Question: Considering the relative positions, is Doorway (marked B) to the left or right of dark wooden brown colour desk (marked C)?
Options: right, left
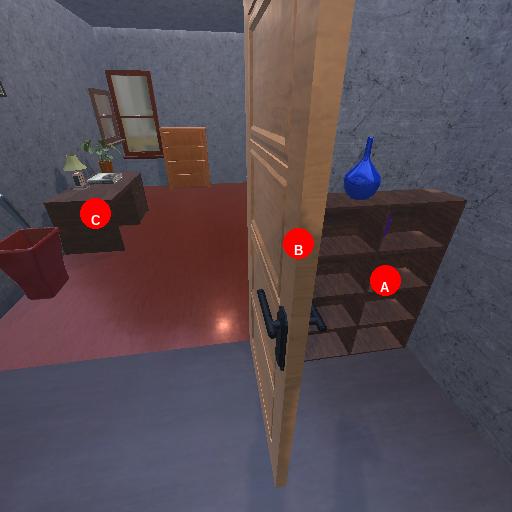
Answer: right